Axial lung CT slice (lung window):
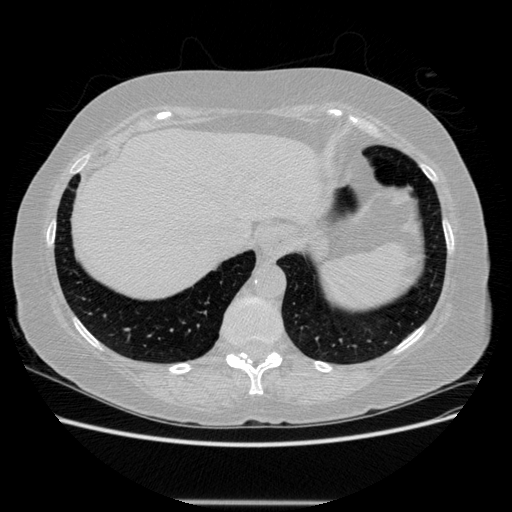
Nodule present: no